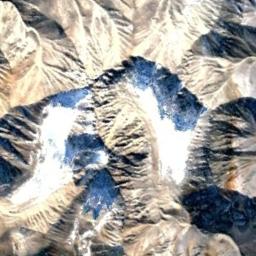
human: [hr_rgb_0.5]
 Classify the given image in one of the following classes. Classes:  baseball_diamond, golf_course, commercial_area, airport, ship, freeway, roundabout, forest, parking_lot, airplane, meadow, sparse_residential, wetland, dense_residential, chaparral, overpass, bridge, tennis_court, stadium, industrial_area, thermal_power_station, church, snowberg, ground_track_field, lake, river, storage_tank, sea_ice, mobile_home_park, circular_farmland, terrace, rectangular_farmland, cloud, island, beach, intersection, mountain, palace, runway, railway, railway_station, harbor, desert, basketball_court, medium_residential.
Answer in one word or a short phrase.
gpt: snowberg